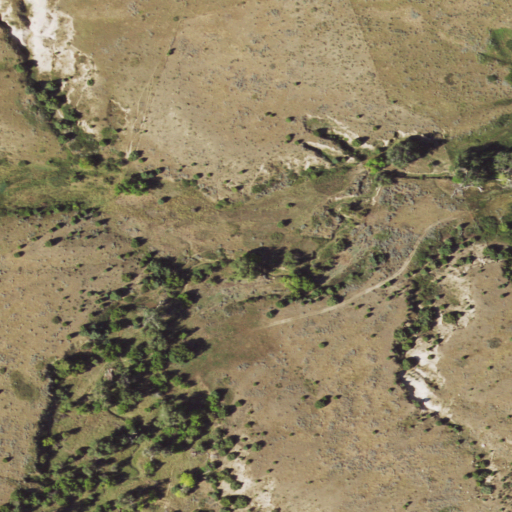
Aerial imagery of valley in Wyoming named Busty Canyon containing grassland, shrub, and herbaceous wetlands